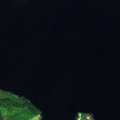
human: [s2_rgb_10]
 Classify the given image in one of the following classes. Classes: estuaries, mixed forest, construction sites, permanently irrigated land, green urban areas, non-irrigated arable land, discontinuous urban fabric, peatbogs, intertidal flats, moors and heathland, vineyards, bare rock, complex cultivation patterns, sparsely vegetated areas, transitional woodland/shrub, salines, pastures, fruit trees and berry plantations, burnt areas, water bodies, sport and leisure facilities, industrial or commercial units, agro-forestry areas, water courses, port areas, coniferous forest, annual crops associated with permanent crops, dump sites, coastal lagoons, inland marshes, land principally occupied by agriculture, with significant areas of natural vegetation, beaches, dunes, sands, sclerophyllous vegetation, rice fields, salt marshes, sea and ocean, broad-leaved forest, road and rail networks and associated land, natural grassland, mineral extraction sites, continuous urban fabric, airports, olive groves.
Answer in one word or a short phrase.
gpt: coniferous forest, mixed forest, water bodies